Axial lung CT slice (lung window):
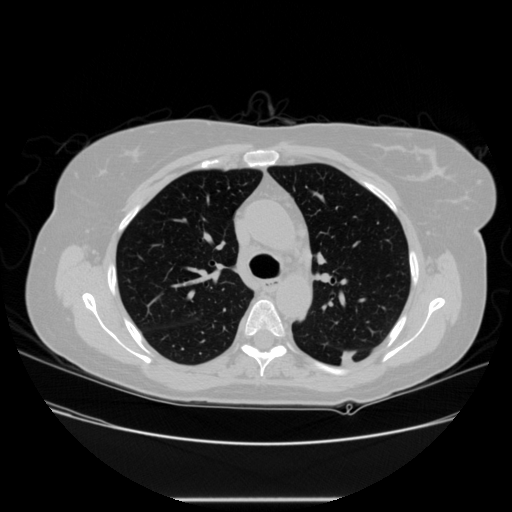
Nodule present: yes
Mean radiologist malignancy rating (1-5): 4.75